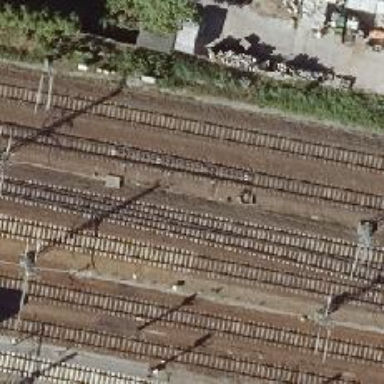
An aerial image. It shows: Railway junction.